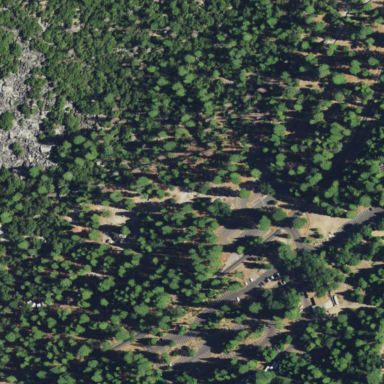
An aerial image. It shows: Campsite designated for tourism.